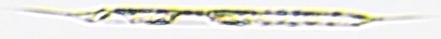
Label: Rhizosolenia